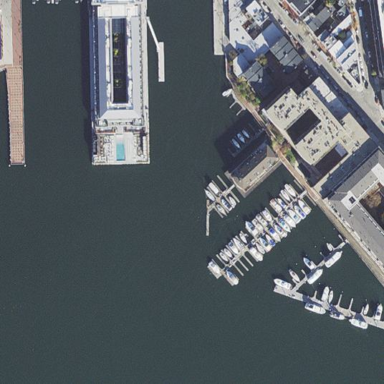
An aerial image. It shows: Marina area for leisure land.